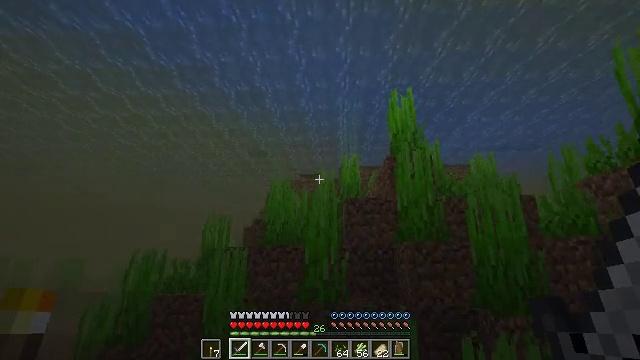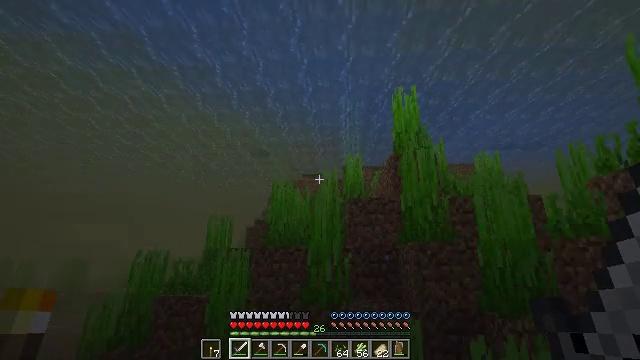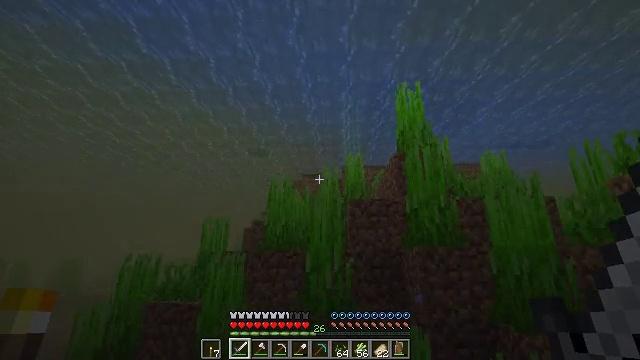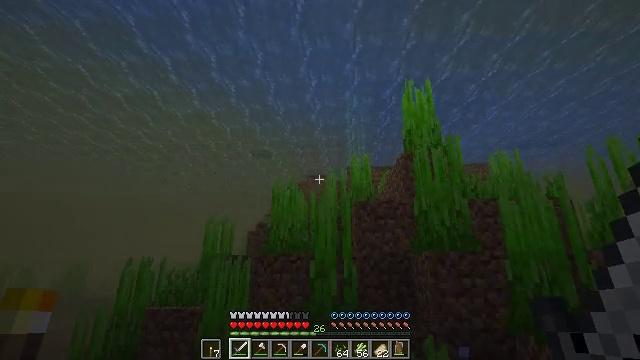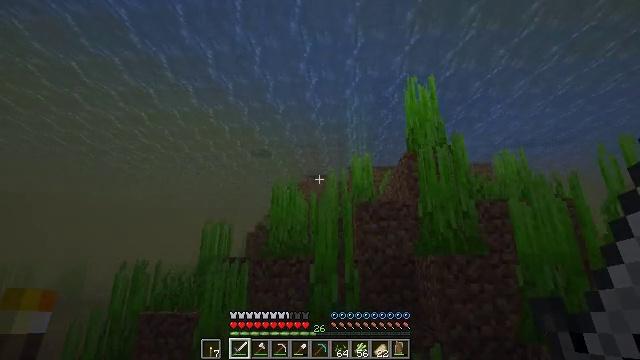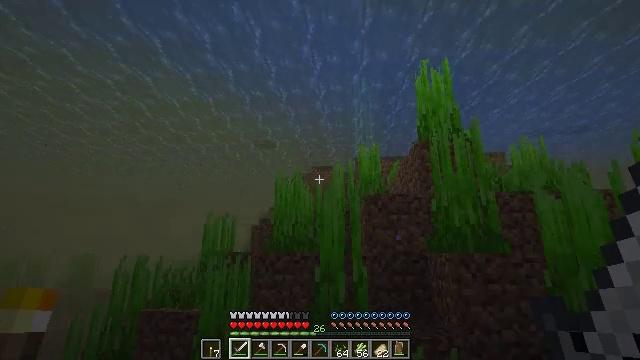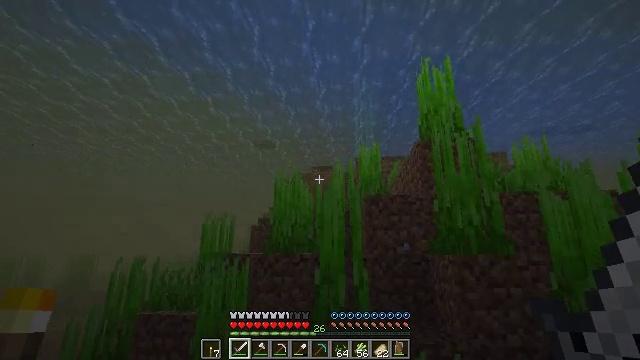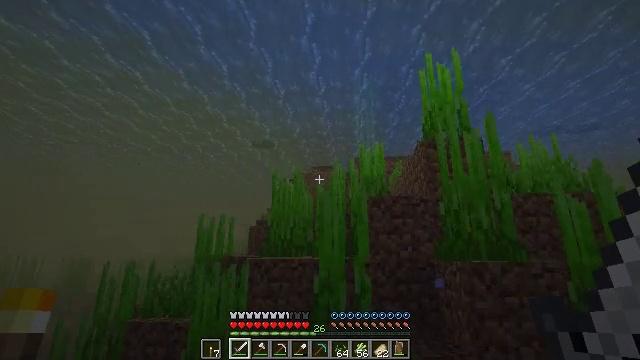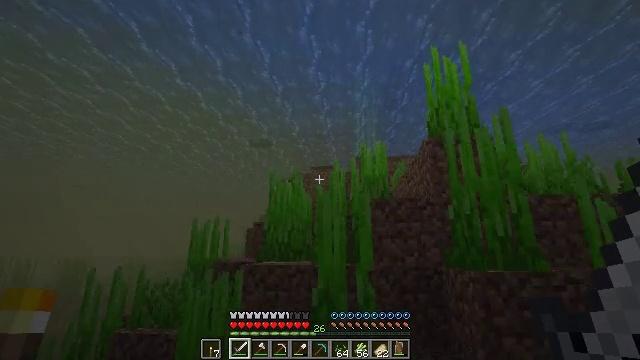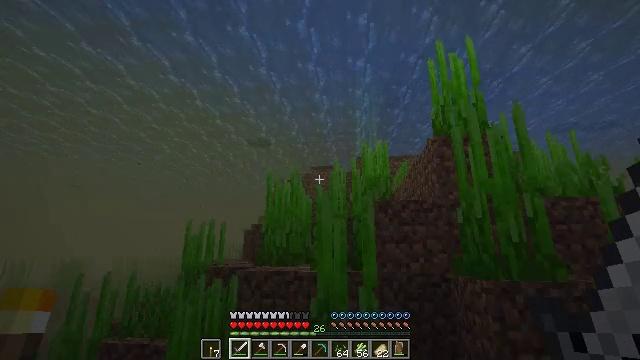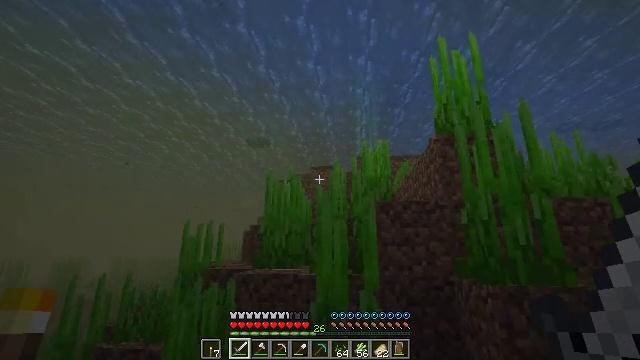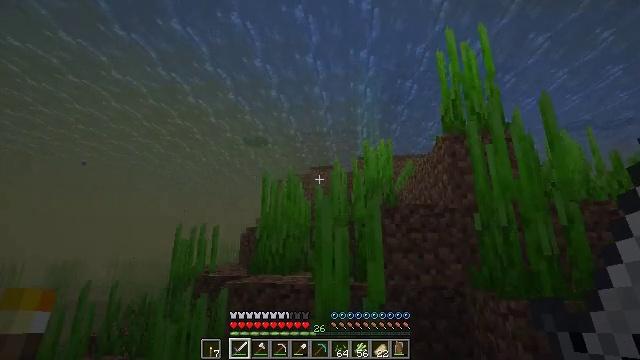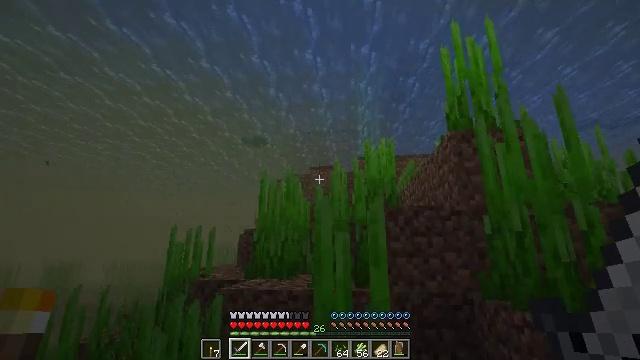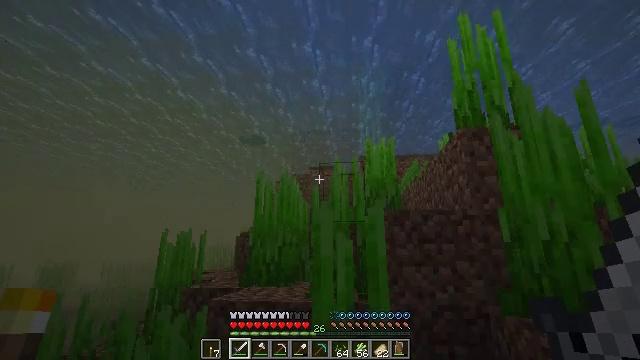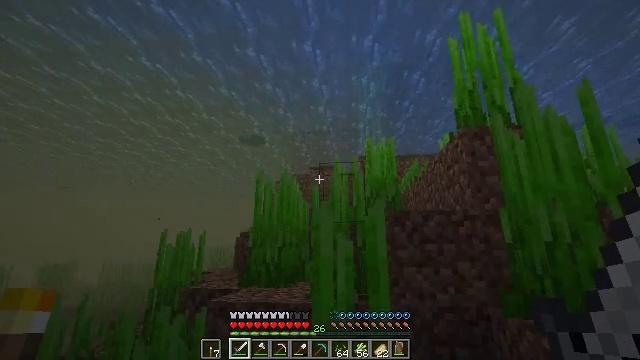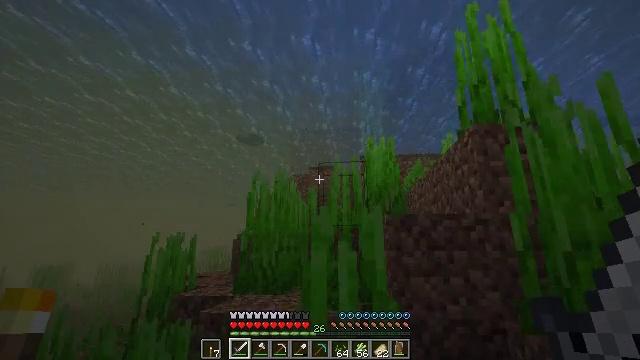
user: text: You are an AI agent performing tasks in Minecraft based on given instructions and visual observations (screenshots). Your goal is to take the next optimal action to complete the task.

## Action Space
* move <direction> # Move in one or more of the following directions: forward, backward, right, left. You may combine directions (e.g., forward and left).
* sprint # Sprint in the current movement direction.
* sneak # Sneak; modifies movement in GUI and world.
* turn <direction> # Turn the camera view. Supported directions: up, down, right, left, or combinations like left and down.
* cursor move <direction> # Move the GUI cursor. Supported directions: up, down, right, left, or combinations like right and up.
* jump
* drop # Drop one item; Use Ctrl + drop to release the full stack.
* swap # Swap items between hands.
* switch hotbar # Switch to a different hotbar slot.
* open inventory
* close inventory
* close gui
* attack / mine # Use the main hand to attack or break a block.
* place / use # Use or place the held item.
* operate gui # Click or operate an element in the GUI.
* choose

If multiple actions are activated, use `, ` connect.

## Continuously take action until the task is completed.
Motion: motion action
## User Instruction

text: Mine the sugar cane near rivers.
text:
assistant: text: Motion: move forward, sprint
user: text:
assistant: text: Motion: move forward, sprint
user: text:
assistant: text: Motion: move forward, sprint, turn left
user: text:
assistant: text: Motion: move forward, sprint
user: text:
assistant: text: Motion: move forward, sprint, turn left and down
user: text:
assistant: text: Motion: move forward, sprint
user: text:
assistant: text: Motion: move forward, sprint
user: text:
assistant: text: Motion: move forward, sprint
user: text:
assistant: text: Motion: move forward, sprint
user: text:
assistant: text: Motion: move forward, sprint
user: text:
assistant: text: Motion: move forward, sprint
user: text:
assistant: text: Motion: move forward, sprint
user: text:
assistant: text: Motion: move forward, sprint
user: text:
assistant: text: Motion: move forward, sprint
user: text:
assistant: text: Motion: move forward, sprint
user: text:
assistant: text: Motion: move forward, sprint
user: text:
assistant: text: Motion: move forward, sprint, turn left and up
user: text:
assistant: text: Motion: move forward, sprint, turn left and up
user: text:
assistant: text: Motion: move forward, sprint
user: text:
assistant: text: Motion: move forward, sprint
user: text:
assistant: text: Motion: move forward, sprint
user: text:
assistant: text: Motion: move forward, sprint
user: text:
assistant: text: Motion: move forward, sprint
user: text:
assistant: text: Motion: move forward, sprint, turn right and down
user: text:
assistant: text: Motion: move forward, sprint, turn right
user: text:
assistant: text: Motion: move forward, sprint, turn right
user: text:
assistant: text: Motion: move forward, sprint
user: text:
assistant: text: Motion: move forward, sprint, turn right
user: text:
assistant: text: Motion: move forward, sprint, turn right
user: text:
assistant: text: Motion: move forward, sprint